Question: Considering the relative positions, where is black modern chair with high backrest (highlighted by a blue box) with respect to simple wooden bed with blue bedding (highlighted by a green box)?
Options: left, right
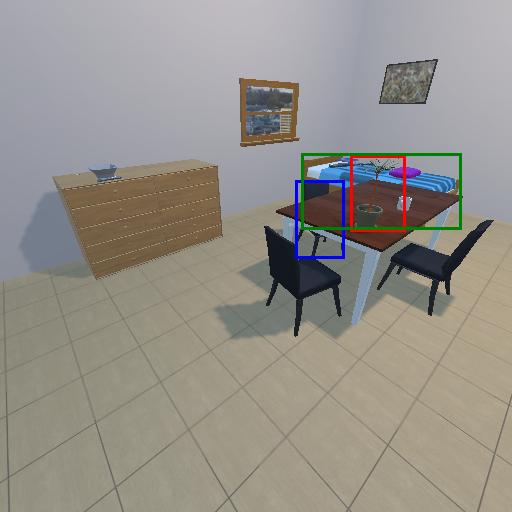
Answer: left